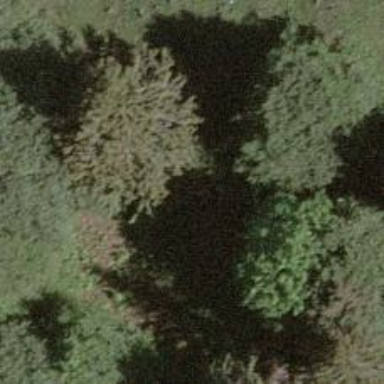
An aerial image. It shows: Single tag "natural: tree."